Question: In my project i have hige surfaces of 20.000 points computed by a algorithm. This algorithm, sometimes, has an error, computing 1 or more points in an small area incorrectly.
This error can not be solved in the algorithm, but needs to be detected afterwards.
The error can be seen in the next figure:

As you can see, there is a point wrongly computed that not only breaks the full homogeneous surface, but also destroys the aestetics of the plot (wich is also important in the project.)
Sometimes it can be more than a point, in general no more than 5 or 6. The error is allways the Z axis, so no need to check X and Y
I have been squeezing my mind to find a bit "generic" algorithm to detect this poitns.
I thougth that maybe taking patches of surface and meaning the Z, then detecting the points out of the variance... but I dont think it will work allways.
Any ideas?
: I dont want someone to write code for me, just an idea.
PD: relevant code for the avobe image:
'''
[x,y] = meshgrid([-2:.07:2]);
Z = x.*exp(-x.^2-y.^2);
subplot(1,2,1)
surf(x,y,Z,gradient(Z))
subplot(1,2,2)
Z(35,35)=Z(35,35)+0.3;
surf(x,y,Z,gradient(Z))
'''
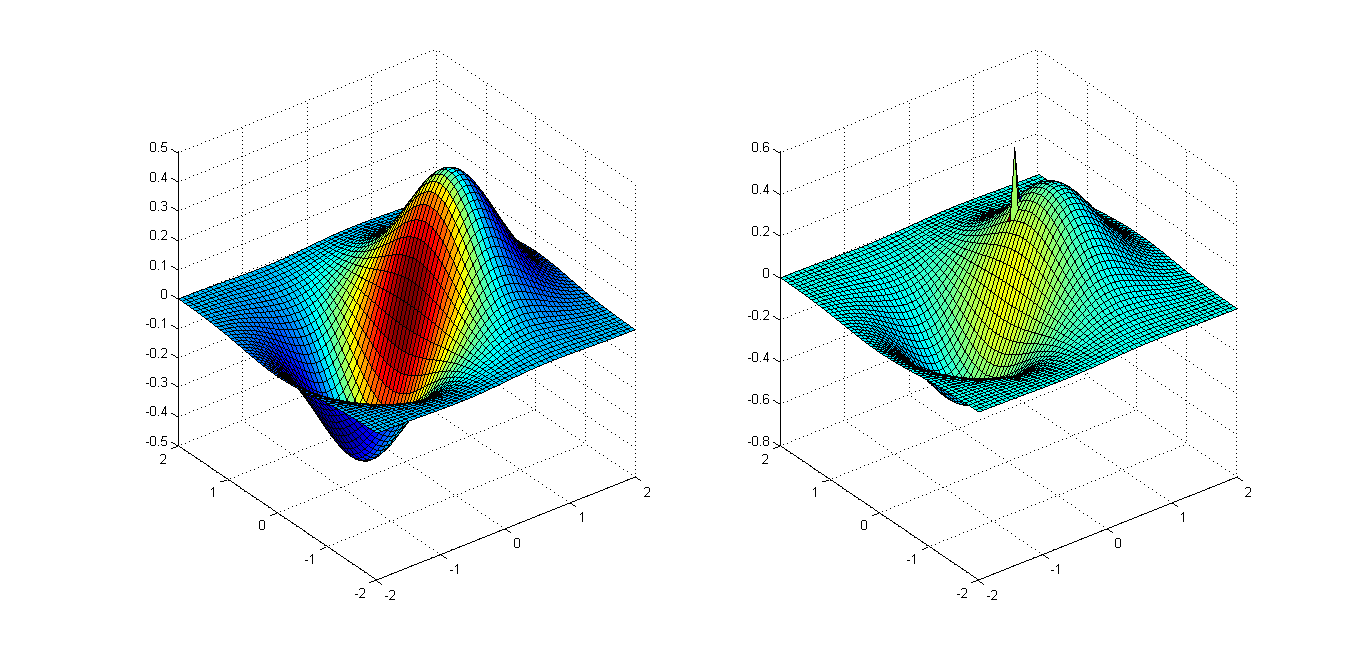
Answer: Since your functions seems to vary smoothly these abrupt changes can be detected by looking into the derivatives. You can
1. Take the derivative in one direction
2. Calculate mean and standard deviation of derivative
3. Find the points by looking for points that are further from mean by certain multiple of standard deviation.
Here is the code
'''
U=diff(Z);
V=(U-mean(U(:)))/std(U(:));
surf(x(2:end,:),y(2:end,:),V)
V=[zeros(1,size(V,2)); V];
V(abs(V)<10)=0;
V=sign(V);
W=cumsum(V);
[I,J]=find(W);
outliers = [I, J];
'''
For your example you get this plot for 'V' with a peak at around 21.7 while second peak is at around 1.9528, so maybe a threshold of 10 is ok.

and running the code returns
'''
outliers =
35 35
'''
The need for 'cumsum' is for the cases that you have a patch of points next to each other that are incorrect.